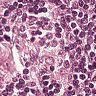
Metastatic tissue present: no